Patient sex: F
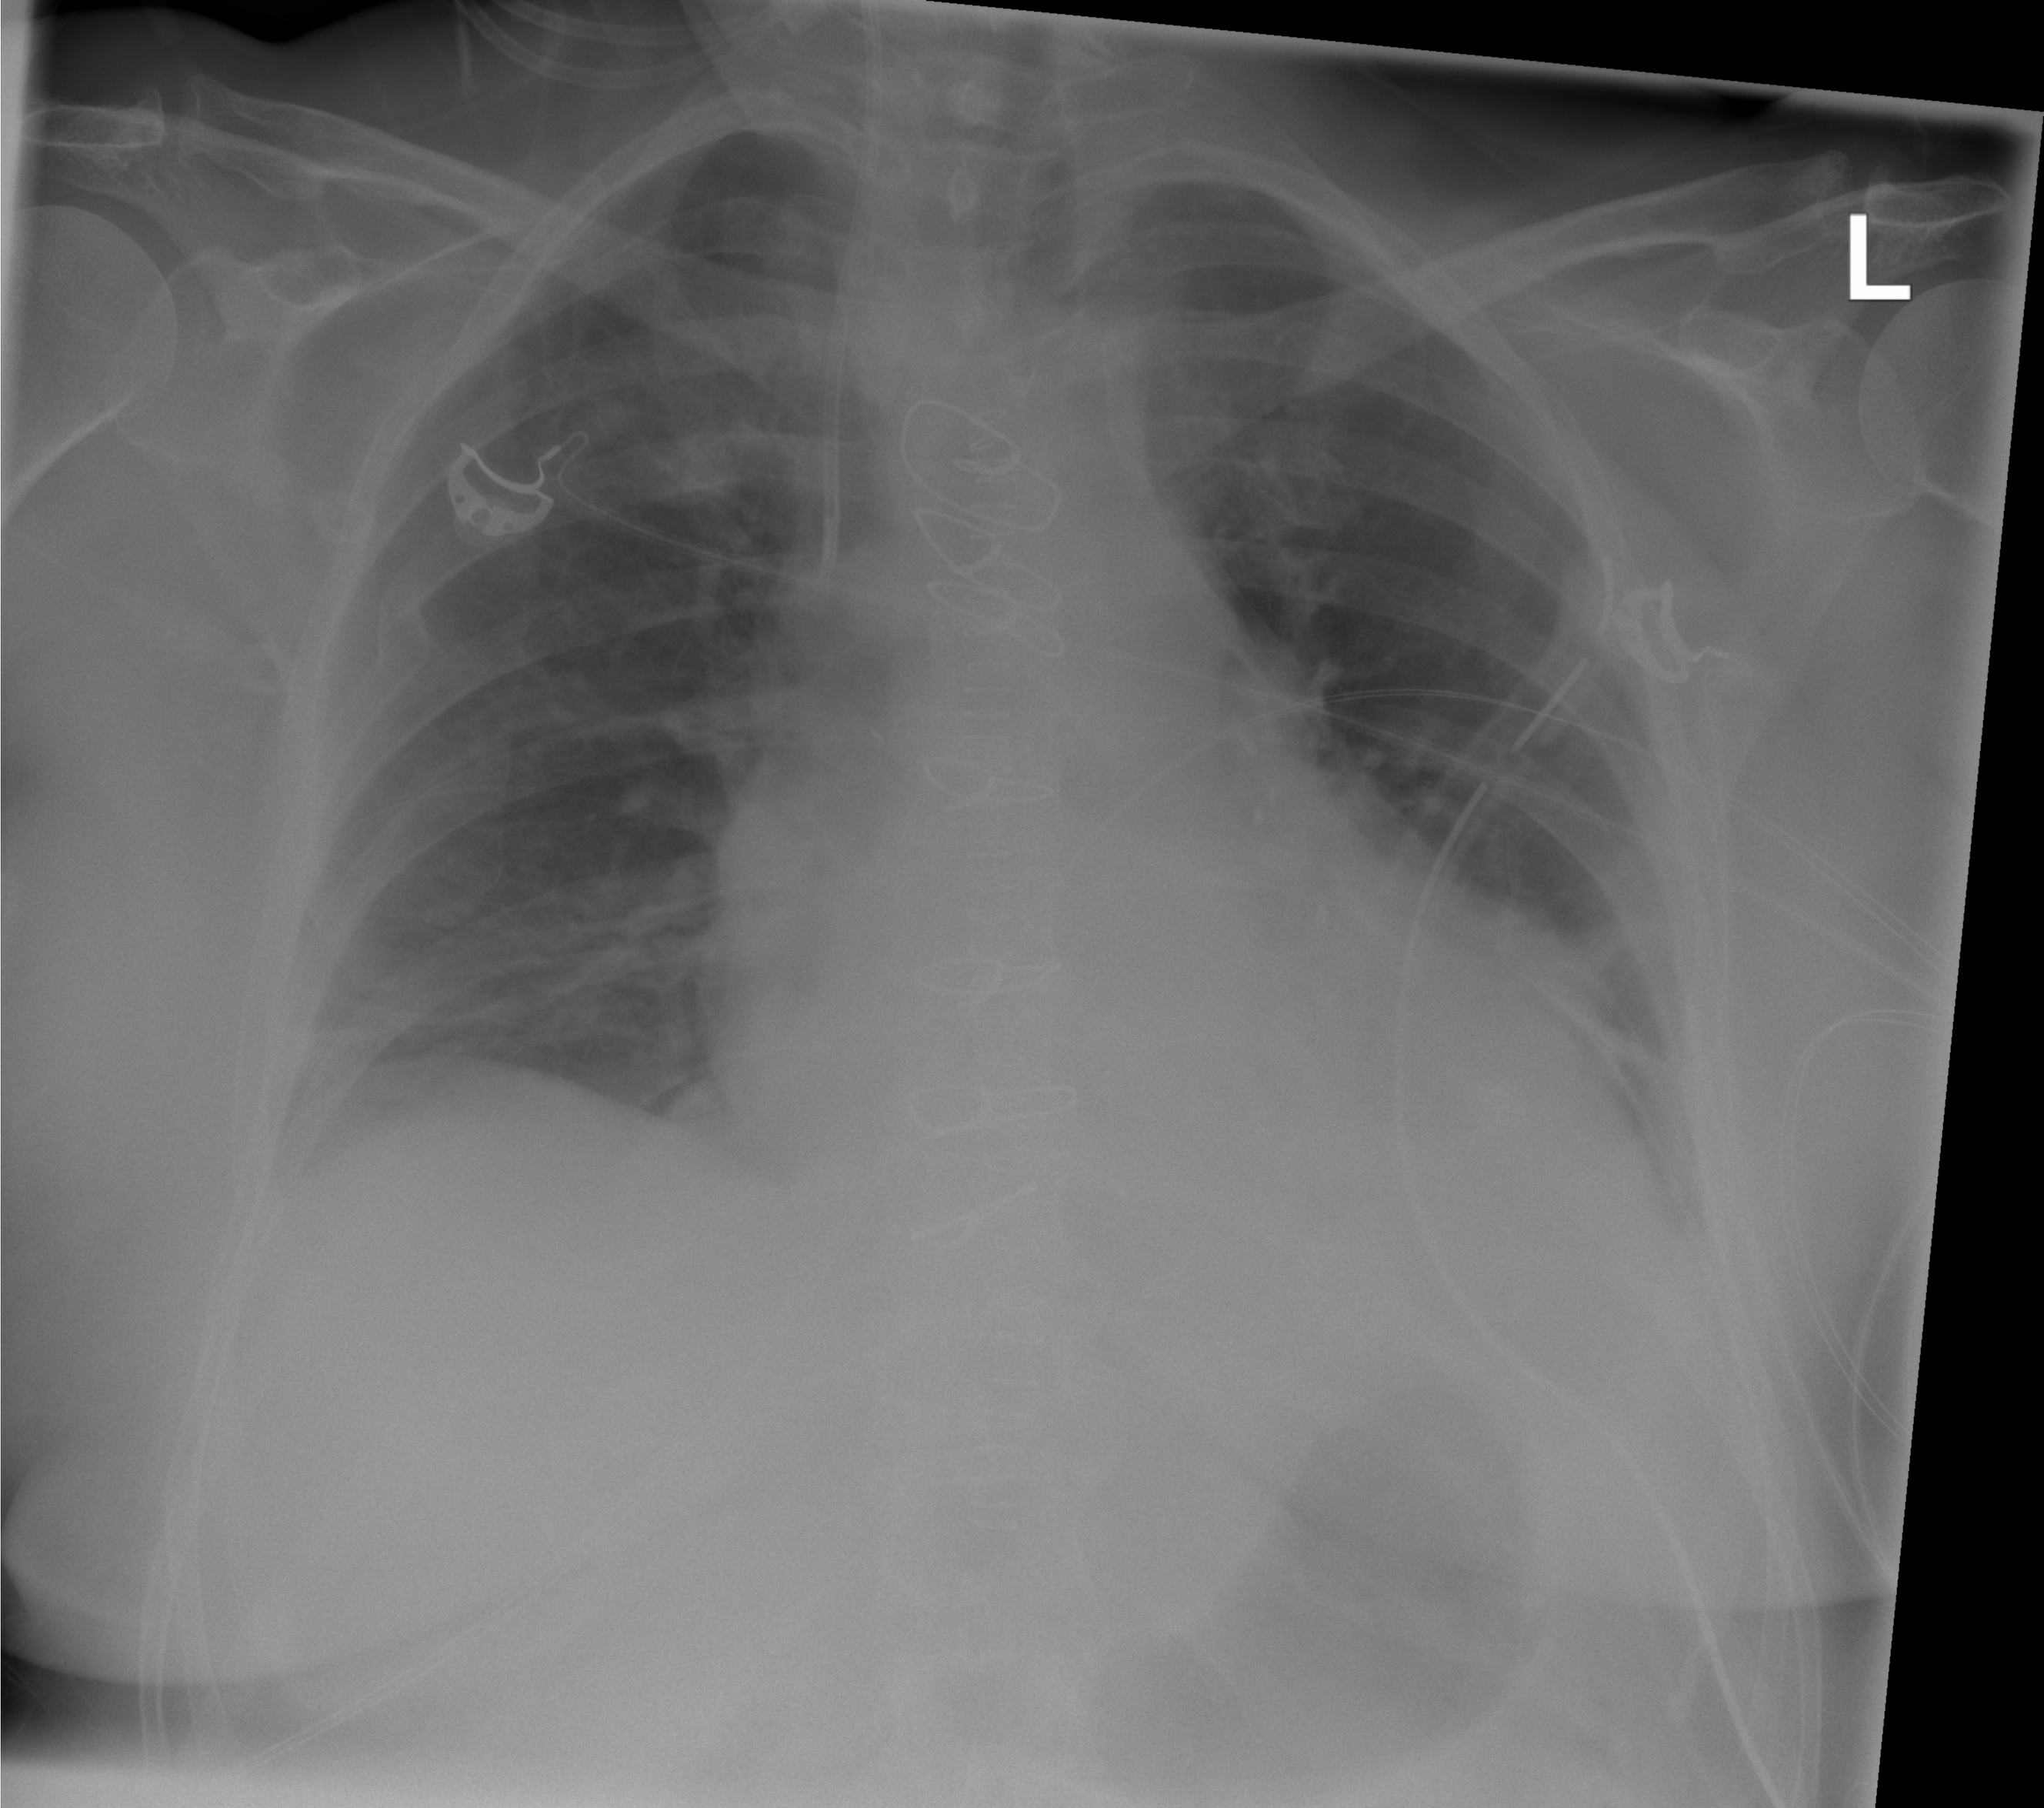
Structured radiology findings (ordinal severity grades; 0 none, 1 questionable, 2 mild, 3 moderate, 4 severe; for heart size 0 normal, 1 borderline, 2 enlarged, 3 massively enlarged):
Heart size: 2
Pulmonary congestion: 1
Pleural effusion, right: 0
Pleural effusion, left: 1
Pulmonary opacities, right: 0
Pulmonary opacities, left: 0
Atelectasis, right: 2
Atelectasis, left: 2